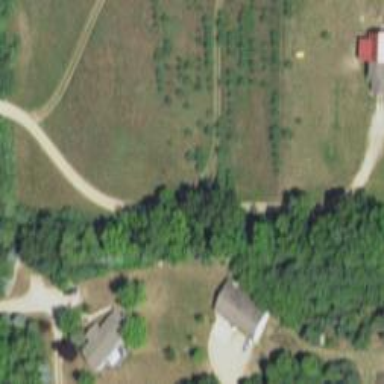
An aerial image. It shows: Driveway.